Question: I am curious as to how one would create something like what I
have in this screenshot mockup:

1. The goal is to enter a single FormRow at a time. Each FormRow gets added to a FormRowListForm.
2. This FormRowListForm can be reordered by dragging with a mouse.
3. Rows can be removed by clicking on the "Remove Row" button.
4. The FormRowListForm can be commited to database by clicking "Commit Form Rows to Database"
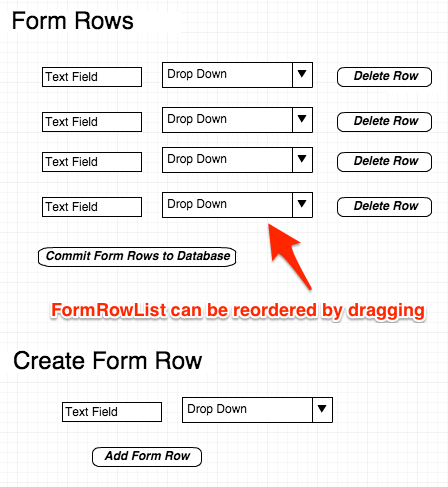
Answer: By the sheer looks of it, first i would define a JSONModel where you store the different rows.
Then create a VBox, bind its items aggregation to your model, and each item will be a HBox (I'm simplifying here, you may need to adjust because of layout requirements but you get the idea)
The drag and drop will be done on each HBox, effectively reordering its position in the model.
Adding or deleting a row works the same: just add or delete from the model and the binding takes care of the rest.
Once finished, you can then store your model data in your database in the required format